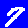
Digit: 7